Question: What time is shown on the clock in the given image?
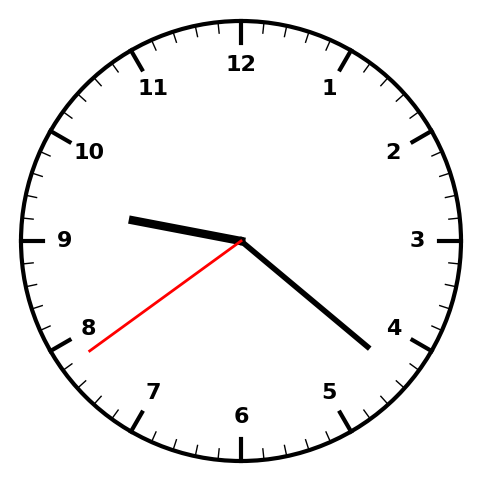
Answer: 09:21:39